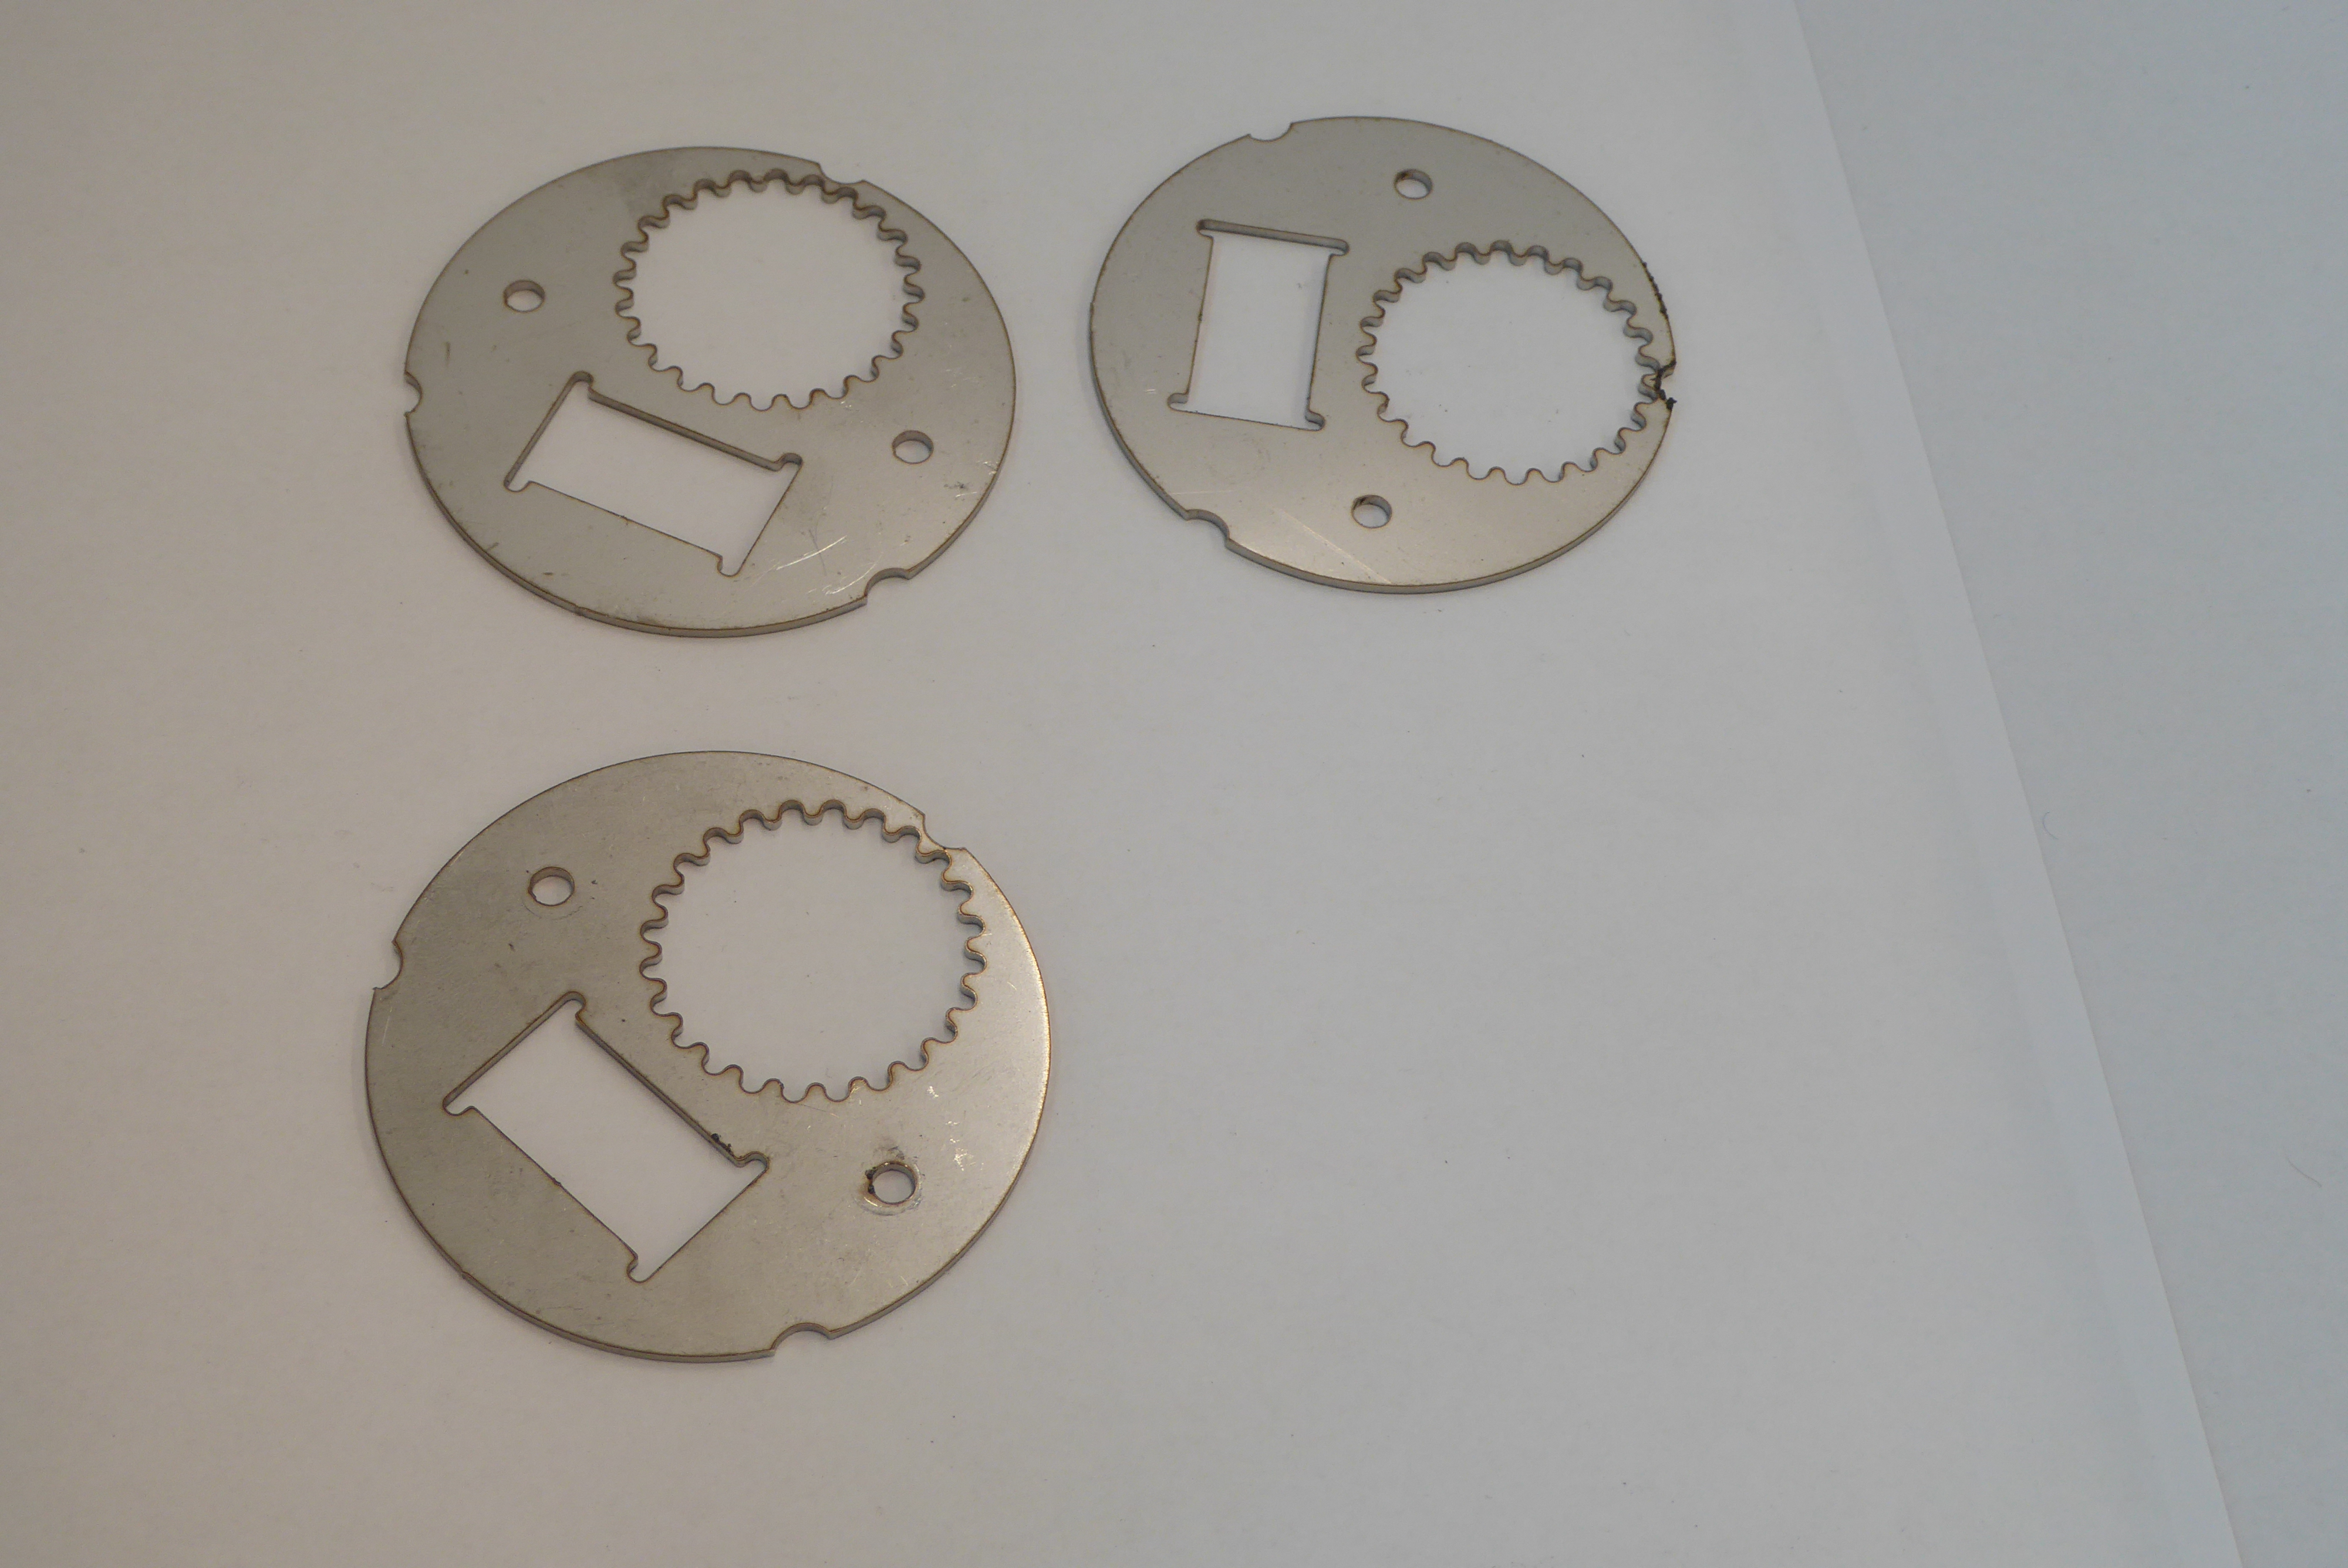
Label: Bottle Opener - Inlay